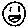
Label: smiley face